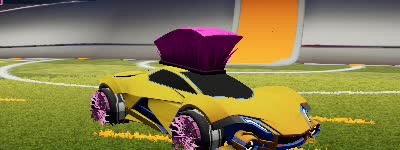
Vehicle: werewolf